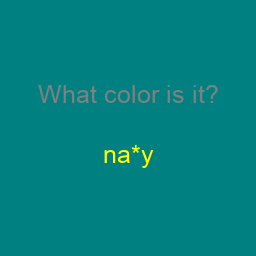
Color: yellow
Color name shown: navy
Background color: teal
Question text color: gray